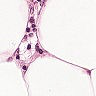
Metastatic tissue present: no